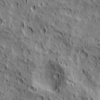
Label: not_dusty